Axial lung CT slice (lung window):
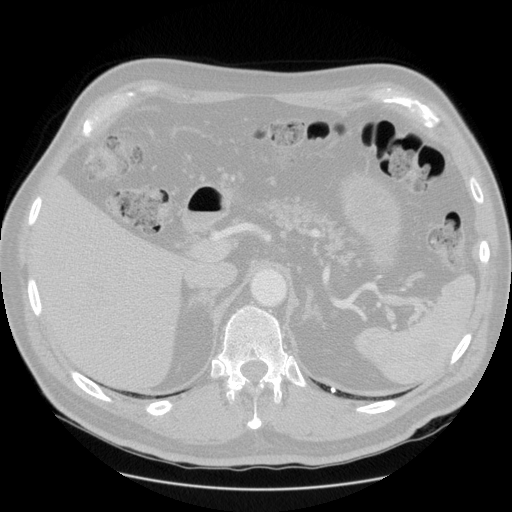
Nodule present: yes
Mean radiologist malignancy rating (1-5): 1